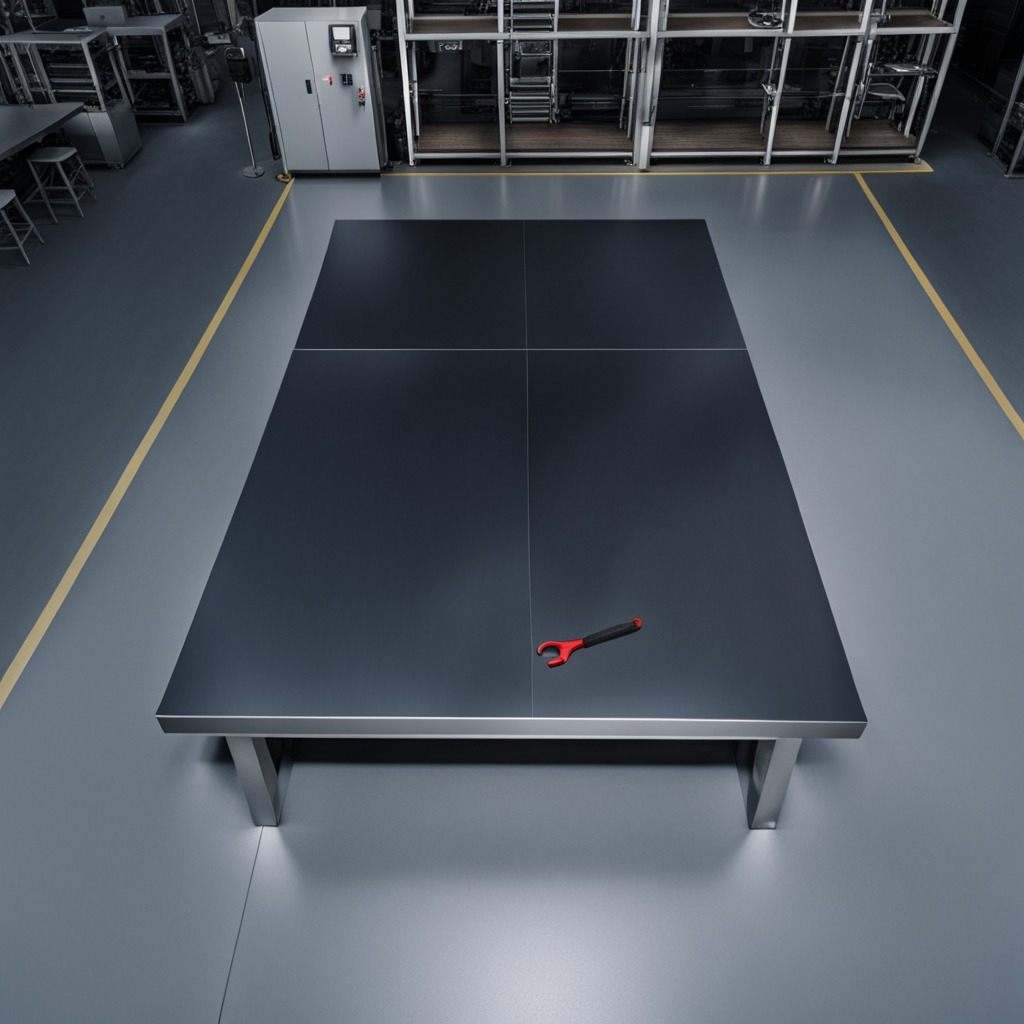
A wrench is lying on the clean empty table in the basement in the evening.